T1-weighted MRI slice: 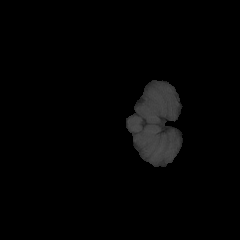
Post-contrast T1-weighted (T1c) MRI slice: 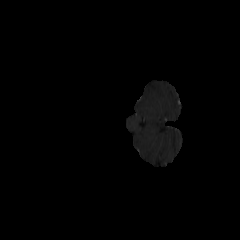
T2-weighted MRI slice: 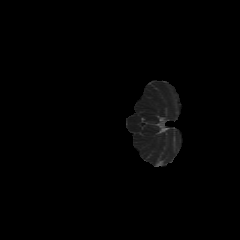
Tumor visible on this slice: no